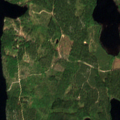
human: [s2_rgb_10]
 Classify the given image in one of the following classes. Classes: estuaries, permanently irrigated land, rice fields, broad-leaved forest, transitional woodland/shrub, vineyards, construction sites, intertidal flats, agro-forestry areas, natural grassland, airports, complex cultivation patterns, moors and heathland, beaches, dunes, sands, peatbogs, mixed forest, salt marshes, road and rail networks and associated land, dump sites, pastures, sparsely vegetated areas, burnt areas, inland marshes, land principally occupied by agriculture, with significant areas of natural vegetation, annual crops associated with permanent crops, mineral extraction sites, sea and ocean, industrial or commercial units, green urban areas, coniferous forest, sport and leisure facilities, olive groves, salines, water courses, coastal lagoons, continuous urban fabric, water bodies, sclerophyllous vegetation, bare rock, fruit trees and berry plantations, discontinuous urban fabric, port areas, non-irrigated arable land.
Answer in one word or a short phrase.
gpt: coniferous forest, mixed forest, water bodies